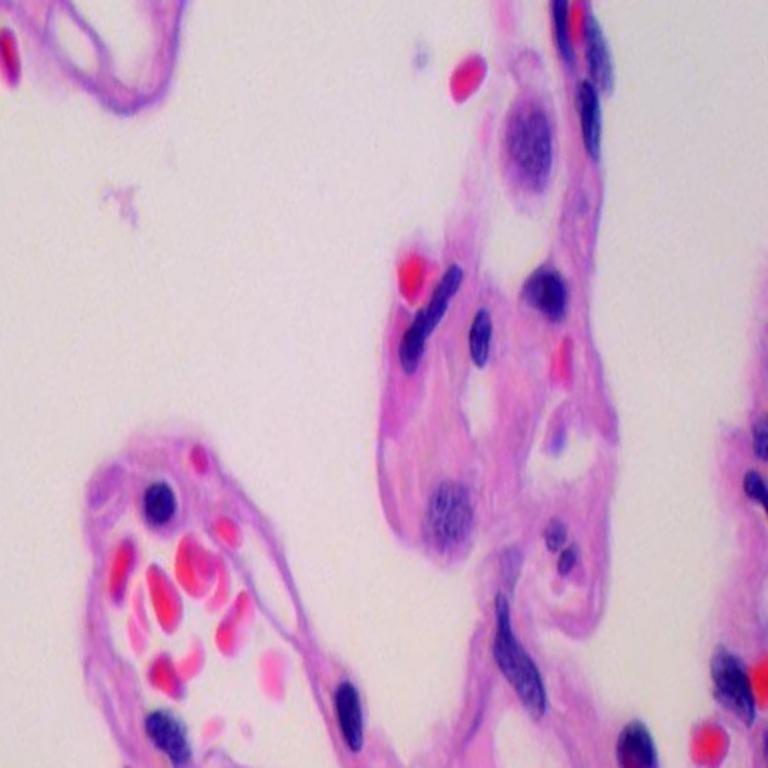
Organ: lung
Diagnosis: benign